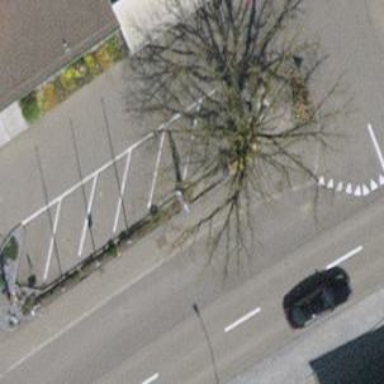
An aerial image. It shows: Platform for public transport is situated by the road.